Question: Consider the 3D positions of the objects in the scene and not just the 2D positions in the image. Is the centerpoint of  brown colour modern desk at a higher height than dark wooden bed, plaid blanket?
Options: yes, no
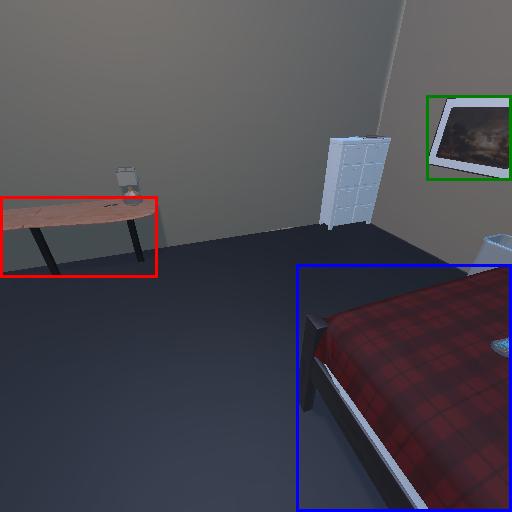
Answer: yes